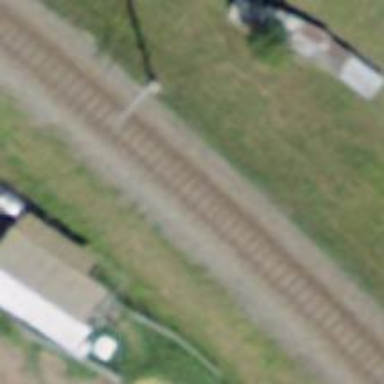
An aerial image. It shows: Railway track with contact lines for electrification.